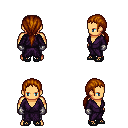
a pixel art fantasy rpg character, male body template, human, tanned skin, purple robe, metal pants, brunette ponytail hairstyle, metal gloves, ghillies, four views (front, back, left, right), 2x2 character sprite sheet, small pixel art, hard edges, no anti-aliasing